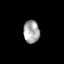
Tissue: skin
Cell type: Others
Senescence score: 0.7239
Nuclear area (px): 359
Mean DAPI intensity: 167.451